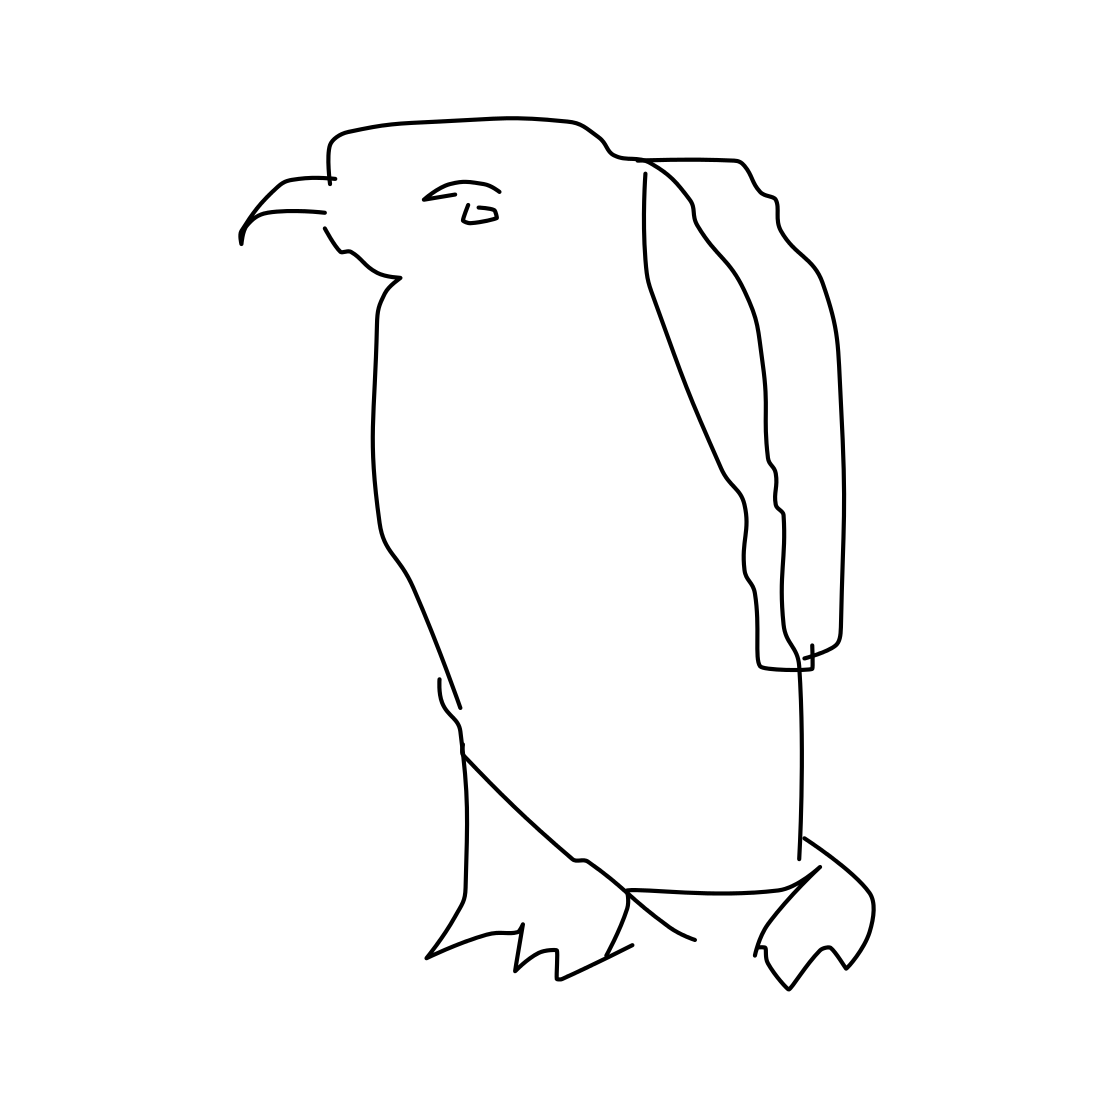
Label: penguin